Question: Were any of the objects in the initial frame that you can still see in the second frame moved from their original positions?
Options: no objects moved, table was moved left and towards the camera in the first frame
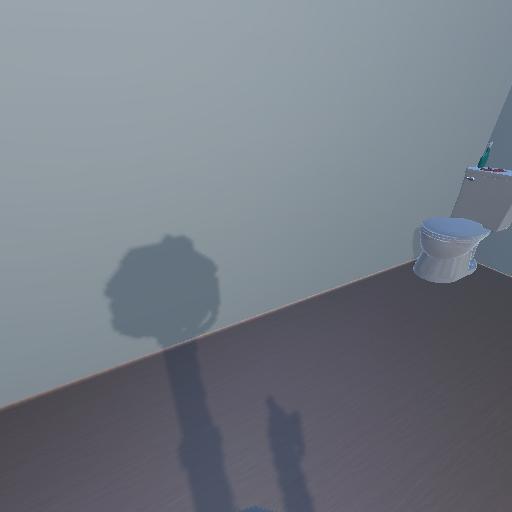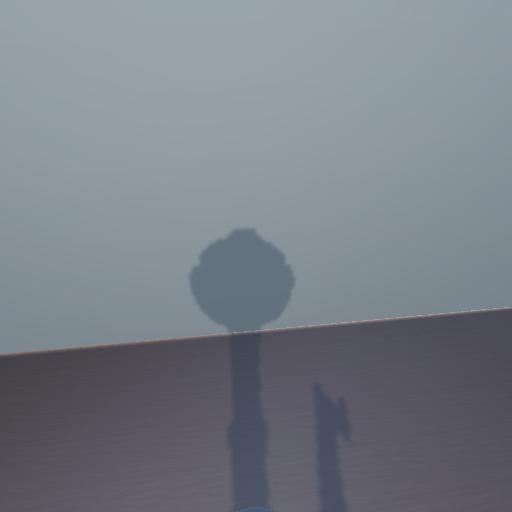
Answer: no objects moved